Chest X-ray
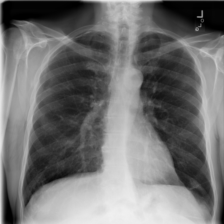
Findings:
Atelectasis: negative
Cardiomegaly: negative
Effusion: negative
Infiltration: negative
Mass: negative
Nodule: negative
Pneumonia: negative
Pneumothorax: negative
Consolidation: negative
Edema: negative
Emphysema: negative
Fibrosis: negative
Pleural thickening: positive
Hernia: negative